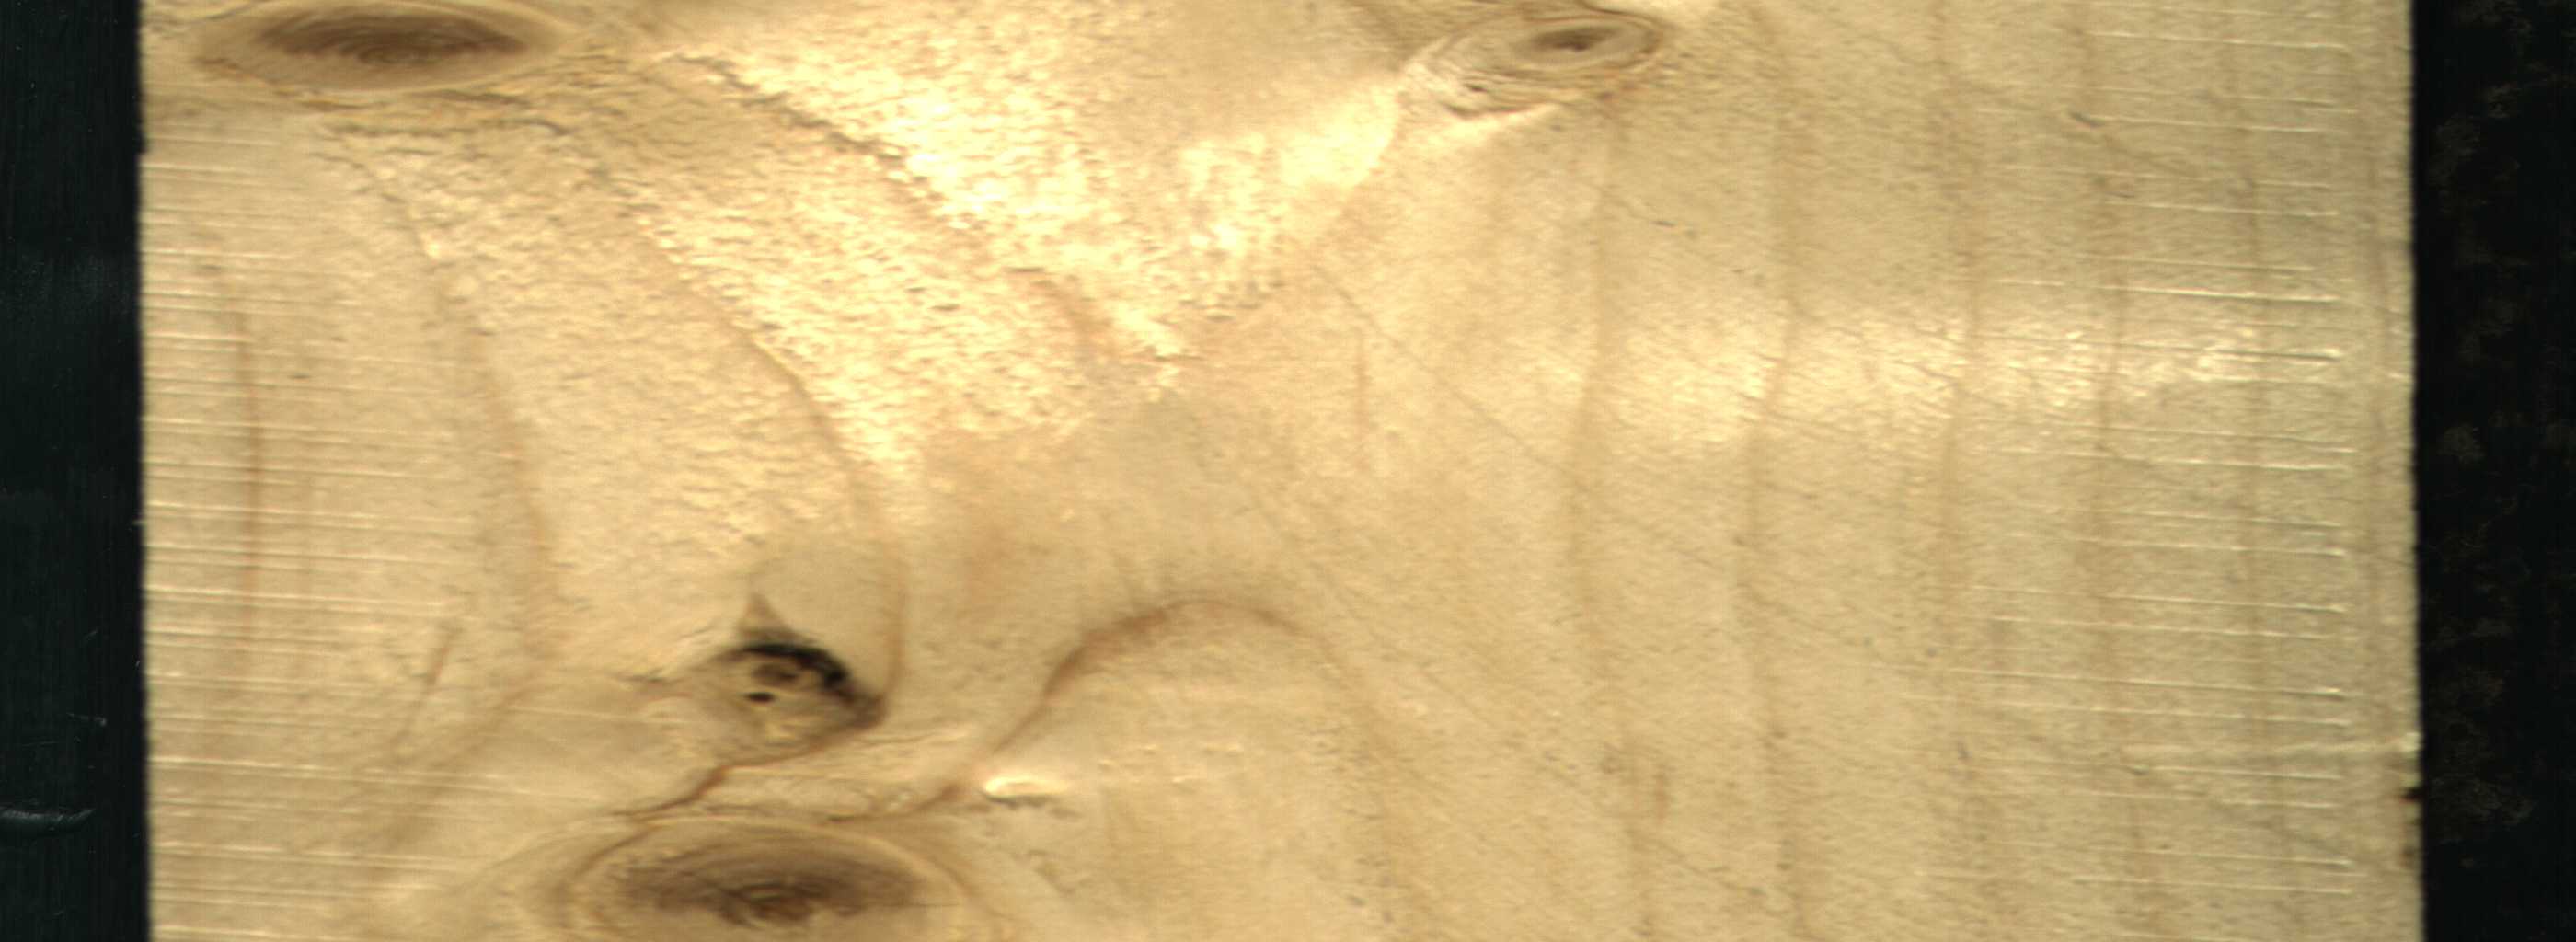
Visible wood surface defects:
Dead_Knot
Live_Knot
Live_Knot
Live_Knot